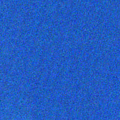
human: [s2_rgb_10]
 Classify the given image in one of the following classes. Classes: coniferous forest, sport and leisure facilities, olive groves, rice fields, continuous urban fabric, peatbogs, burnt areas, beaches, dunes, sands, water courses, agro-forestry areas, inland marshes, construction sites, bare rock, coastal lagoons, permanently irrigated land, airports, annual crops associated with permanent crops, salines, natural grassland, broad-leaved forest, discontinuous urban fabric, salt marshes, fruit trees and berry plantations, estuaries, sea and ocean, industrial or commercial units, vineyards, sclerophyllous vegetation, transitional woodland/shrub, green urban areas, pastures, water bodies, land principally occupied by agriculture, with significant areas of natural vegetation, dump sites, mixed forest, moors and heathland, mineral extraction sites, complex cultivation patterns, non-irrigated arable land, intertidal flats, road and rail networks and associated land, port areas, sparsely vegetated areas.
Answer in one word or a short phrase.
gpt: sea and ocean